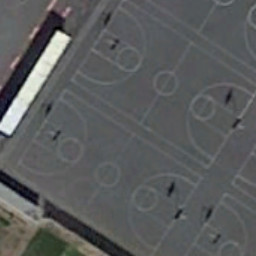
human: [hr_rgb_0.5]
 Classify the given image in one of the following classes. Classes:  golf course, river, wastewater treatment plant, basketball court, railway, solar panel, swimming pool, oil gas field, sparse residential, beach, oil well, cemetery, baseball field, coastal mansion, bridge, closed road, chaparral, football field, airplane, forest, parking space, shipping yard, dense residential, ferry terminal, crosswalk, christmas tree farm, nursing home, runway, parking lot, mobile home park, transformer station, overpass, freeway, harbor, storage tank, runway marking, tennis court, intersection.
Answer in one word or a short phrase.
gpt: basketball court